Question: I am very new to Python coding and am currently taking courses on Grok Learning.
There is a specific question I am stuck on, I have tried everything I can think of. It is probably obvious as hell but I am completely braindead with this one. Here is my code and error message:
'''
values = int(input("Codes: "))
separated_values = values.split()
for value in separated_values:
print(chr(value))
'''
error:
'''
Traceback (most recent call last):
File "program.py", line 1, in <module>
values = int.split(" ")
AttributeError: type object 'int' has no attribute 'split'
'''

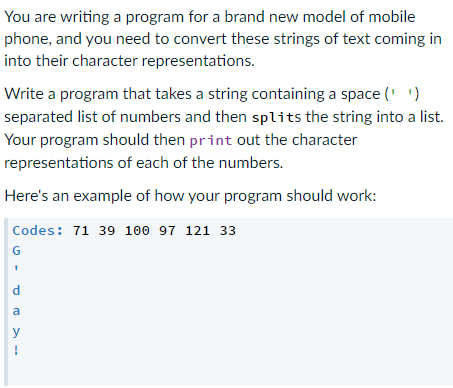
Answer: You are converting the inputted 'str' into an 'int'. You need to keep it as a 'str' in order to split it, so remove the "'int(...)'" from line 1. You need to convert each individual value into an 'int' in the 'for' loop instead. So:
'''
values = input("Codes: ")
separated_values = values.split()
for value in separated_values:
print(chr(int(value)))
'''